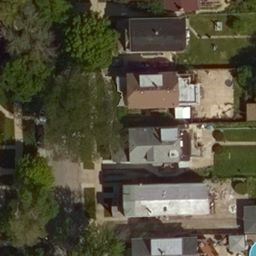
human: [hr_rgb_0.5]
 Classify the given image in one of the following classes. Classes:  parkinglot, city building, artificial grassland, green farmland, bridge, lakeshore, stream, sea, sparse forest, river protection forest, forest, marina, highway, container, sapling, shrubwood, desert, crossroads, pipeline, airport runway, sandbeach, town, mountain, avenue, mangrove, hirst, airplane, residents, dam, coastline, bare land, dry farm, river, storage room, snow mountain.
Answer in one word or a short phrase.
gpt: residents